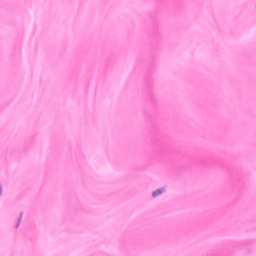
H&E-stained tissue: Breast